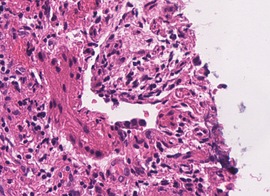
Tumor epithelial tissue: no
Tumor-associated stroma tissue: yes
Normal tissue: no